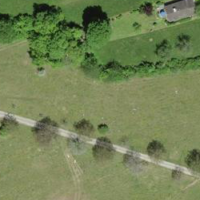
EUNIS habitat code: 24
Species observed at this site:
Coenonympha pamphilus